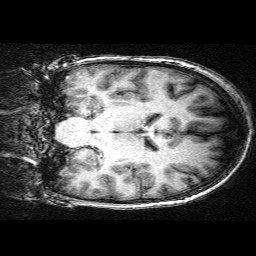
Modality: T1w
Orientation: coronal
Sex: female
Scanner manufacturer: siemens
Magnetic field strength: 3 T
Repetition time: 2.3 s
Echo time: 0.00336 s